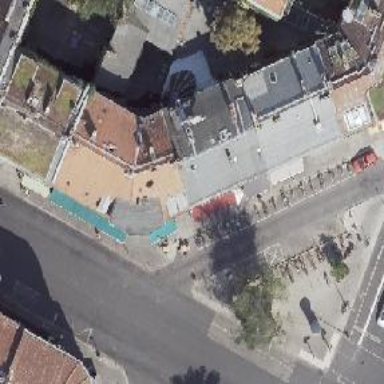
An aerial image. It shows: Pub.